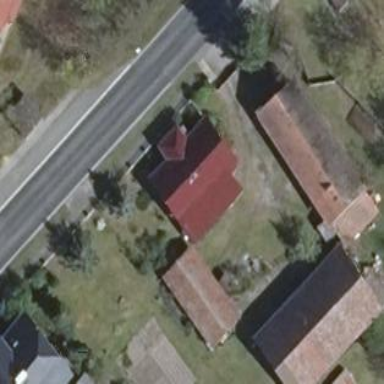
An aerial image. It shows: House with gabled roof oriented along the building. The roof color is maroon.